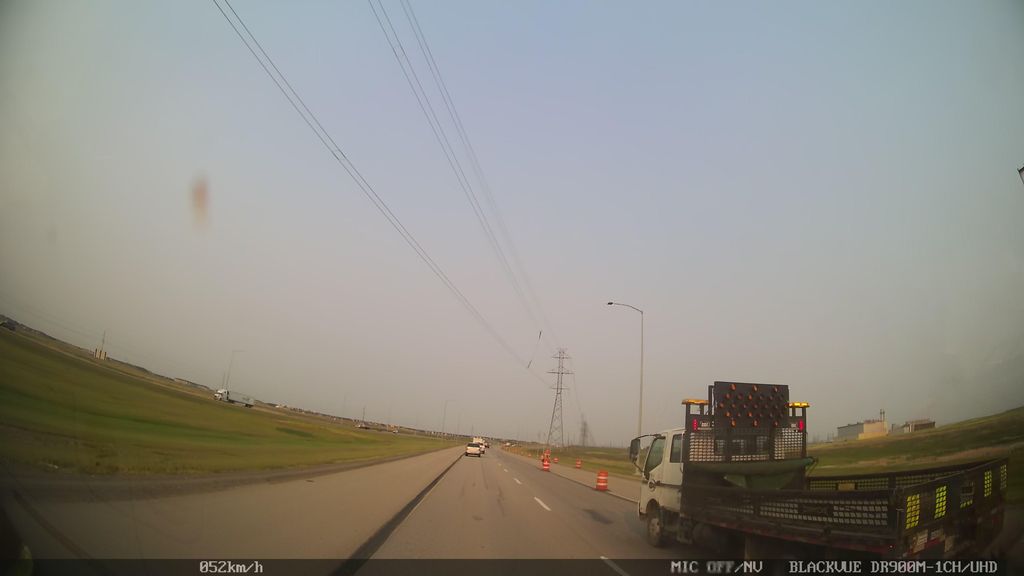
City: calgary